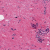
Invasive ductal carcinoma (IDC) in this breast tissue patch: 0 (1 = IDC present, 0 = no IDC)